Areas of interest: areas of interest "Berlin Philharmonic Phase 3"
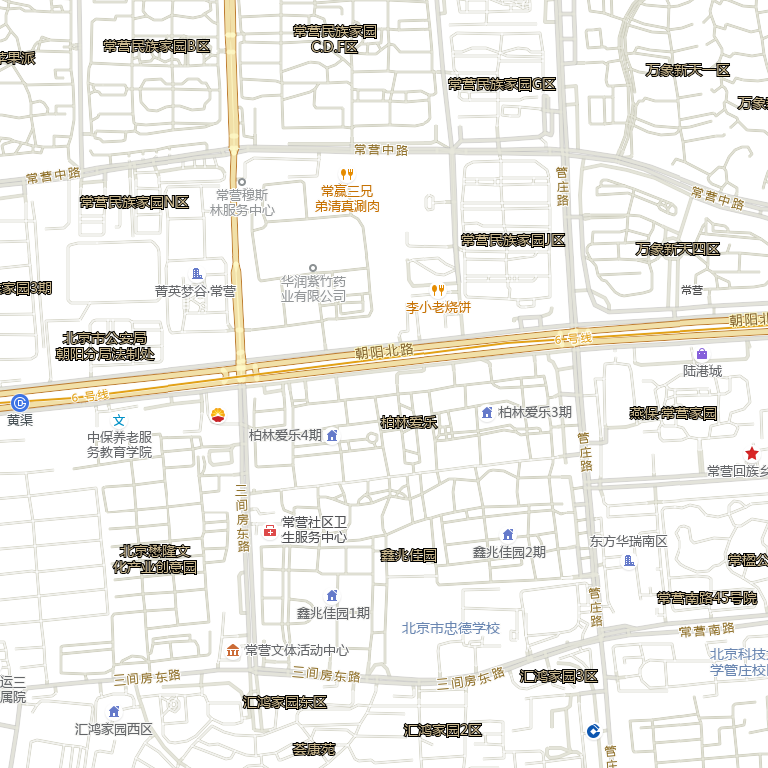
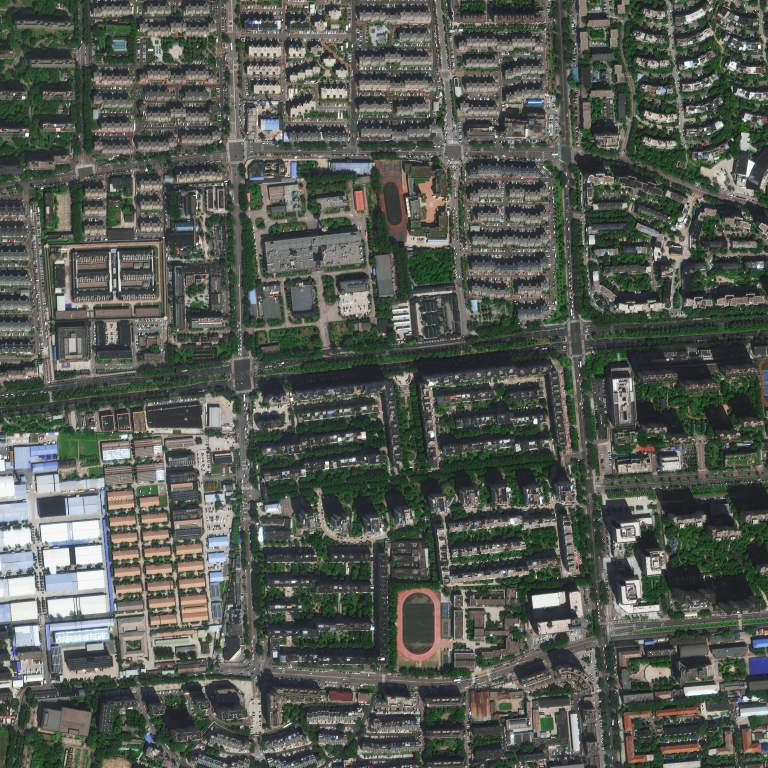